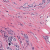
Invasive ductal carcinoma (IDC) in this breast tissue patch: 1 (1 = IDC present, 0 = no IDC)